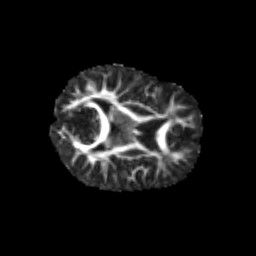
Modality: FA
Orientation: axial
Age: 7
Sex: female
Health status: healthy